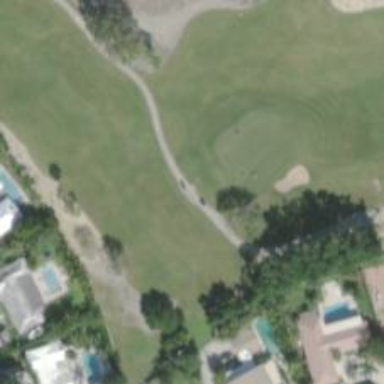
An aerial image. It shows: Footway road used also as golf cart path.